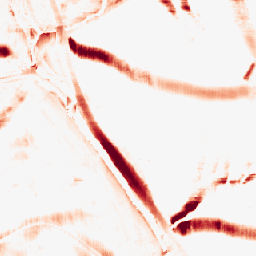
Category: morphological
Decomposition family: rolling_ball
Decomposition parameters: radius: 10
Upsampling method: nearest
Upsampling parameters: scale: 8
Upsampling scale: 8